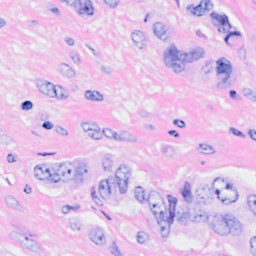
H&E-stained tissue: Breast